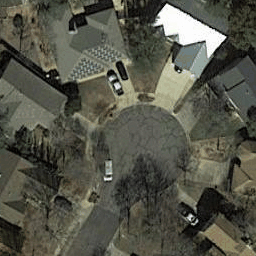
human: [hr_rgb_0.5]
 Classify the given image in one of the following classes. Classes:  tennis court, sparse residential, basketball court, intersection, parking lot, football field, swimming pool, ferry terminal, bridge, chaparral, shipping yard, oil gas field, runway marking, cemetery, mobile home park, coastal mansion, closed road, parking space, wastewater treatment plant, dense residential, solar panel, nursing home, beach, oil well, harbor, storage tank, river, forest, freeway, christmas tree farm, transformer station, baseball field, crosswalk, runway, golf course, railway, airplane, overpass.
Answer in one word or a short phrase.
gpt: closed road